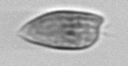
Label: Prorocentrum_dentatum